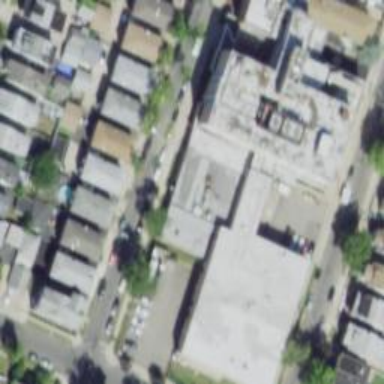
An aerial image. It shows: Hospital building.